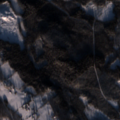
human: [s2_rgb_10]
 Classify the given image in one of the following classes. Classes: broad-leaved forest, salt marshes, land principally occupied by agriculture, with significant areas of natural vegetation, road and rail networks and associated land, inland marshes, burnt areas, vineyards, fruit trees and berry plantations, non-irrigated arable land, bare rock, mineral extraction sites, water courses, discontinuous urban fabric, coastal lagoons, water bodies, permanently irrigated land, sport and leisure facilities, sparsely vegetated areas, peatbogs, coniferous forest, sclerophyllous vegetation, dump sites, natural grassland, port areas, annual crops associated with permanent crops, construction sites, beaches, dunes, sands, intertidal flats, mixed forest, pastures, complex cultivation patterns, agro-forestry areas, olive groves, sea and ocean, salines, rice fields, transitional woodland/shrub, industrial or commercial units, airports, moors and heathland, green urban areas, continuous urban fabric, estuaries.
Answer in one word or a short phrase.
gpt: discontinuous urban fabric, land principally occupied by agriculture, with significant areas of natural vegetation, broad-leaved forest, coniferous forest, mixed forest